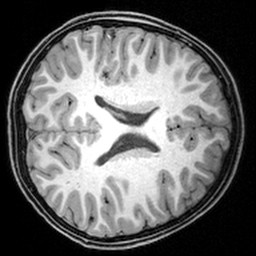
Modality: T1w
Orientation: axial
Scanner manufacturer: siemens
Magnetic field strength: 3 T
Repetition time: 1.9 s
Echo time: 0.00397 s